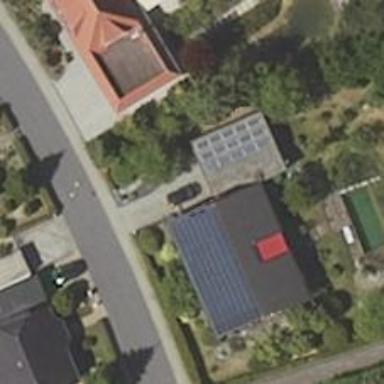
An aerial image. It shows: Driveway.